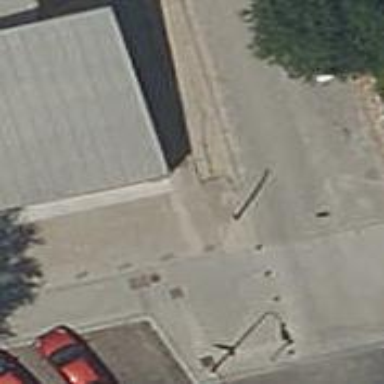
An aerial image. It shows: Bollard.